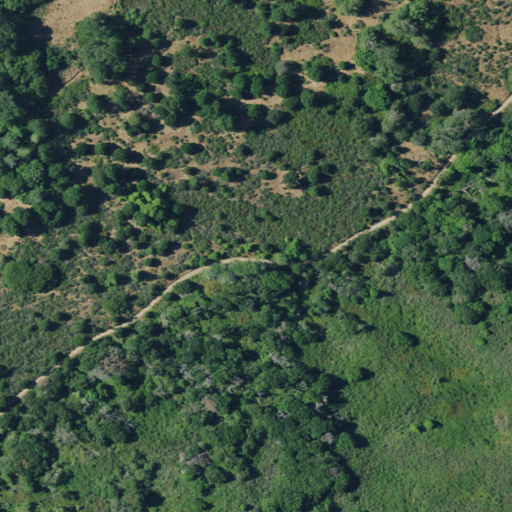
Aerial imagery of plain(s) in California named Creamery Meadow containing shrub, evergreen forest, mixed forest, and woody wetlands